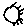
Label: sun